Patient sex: M
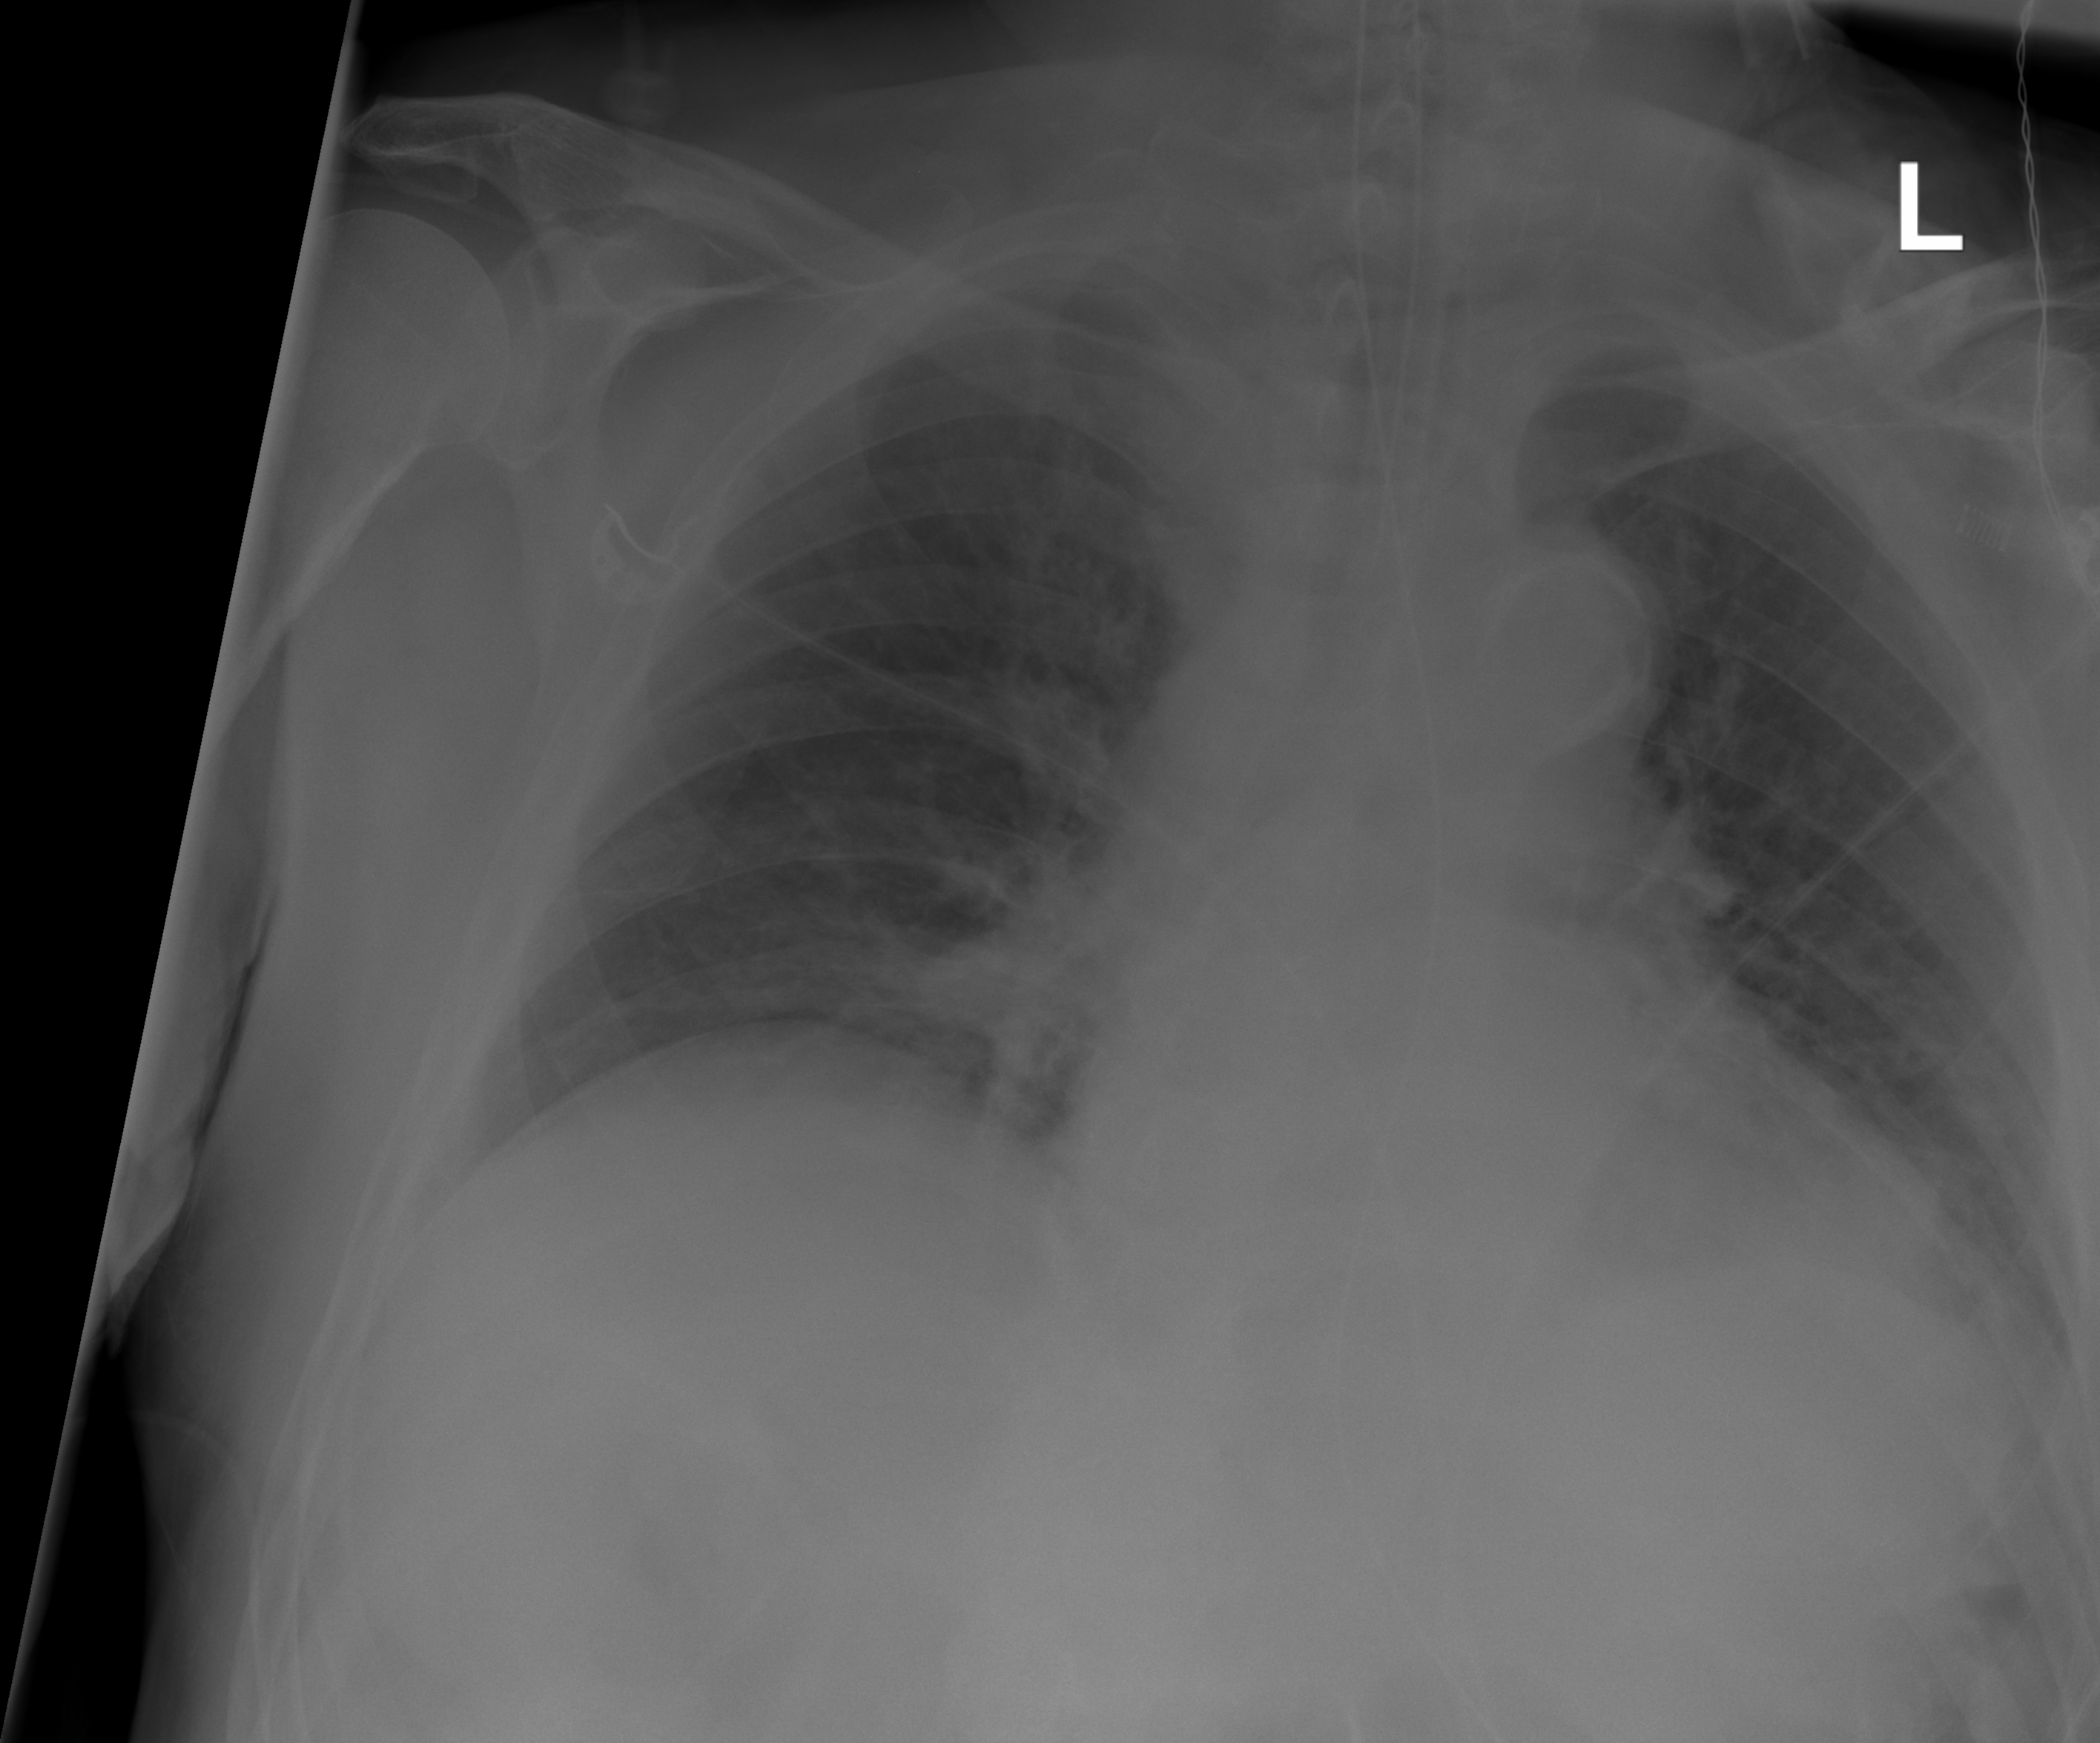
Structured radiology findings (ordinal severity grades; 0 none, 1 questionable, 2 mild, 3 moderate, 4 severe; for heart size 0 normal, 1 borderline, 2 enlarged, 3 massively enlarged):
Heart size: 1
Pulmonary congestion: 2
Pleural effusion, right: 0
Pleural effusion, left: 0
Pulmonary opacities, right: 0
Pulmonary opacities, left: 0
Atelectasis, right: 2
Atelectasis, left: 2